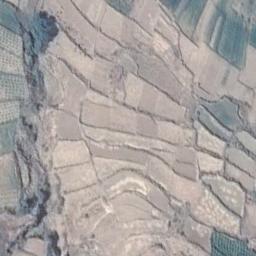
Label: terrace